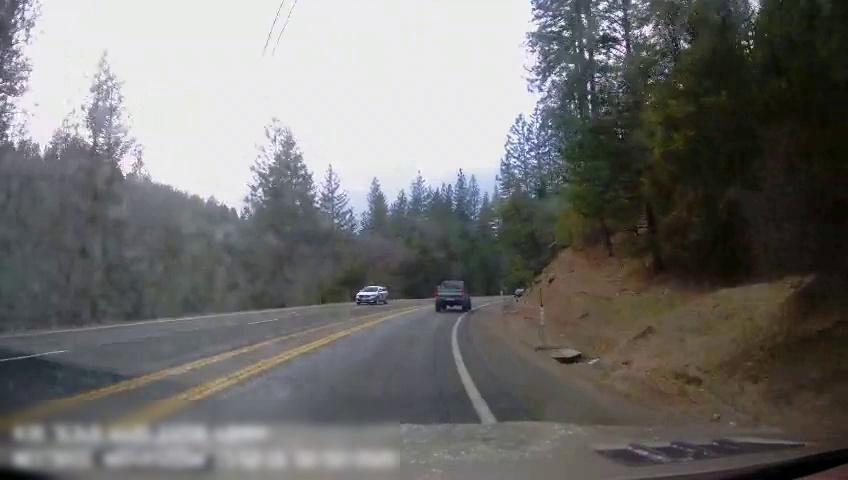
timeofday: Day
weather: Sunny
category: Drivable Space
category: Vehicles | SUV
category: Vehicles | Truck
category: Vehicles | Car
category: Lanes | Current Lane
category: Lanes | Opposite Lane
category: Lanes | Opposite Lane
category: Lanes | Opposite Lane
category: Lanes | Opposite Lane
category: Lanes | Opposite Lane
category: Lanes | Opposite Lane